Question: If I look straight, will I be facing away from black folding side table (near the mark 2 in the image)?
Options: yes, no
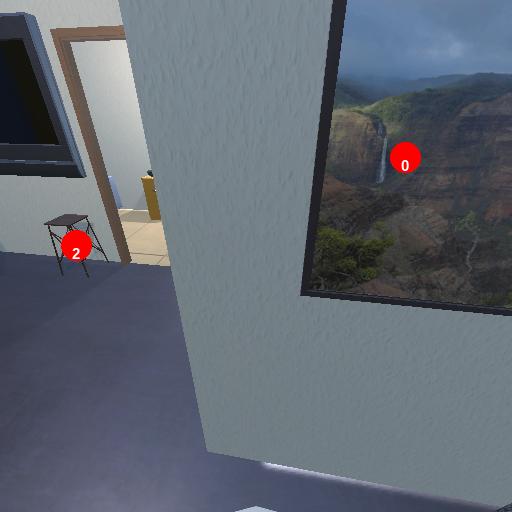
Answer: yes